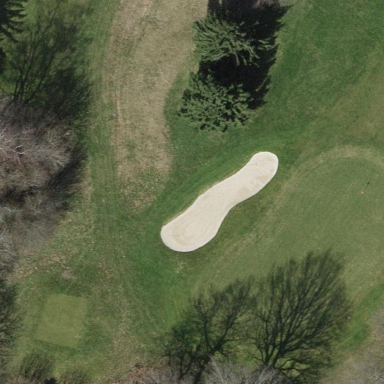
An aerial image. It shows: Golf bunker filled with natural sand.